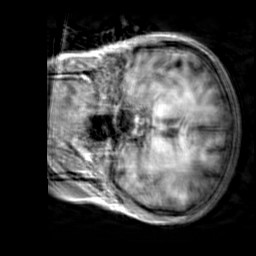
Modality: T1w
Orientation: coronal
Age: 34
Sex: female
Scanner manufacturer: siemens
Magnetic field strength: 3 T
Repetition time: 2.3 s
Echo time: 0.00303 s